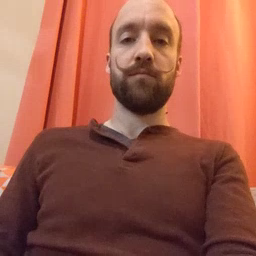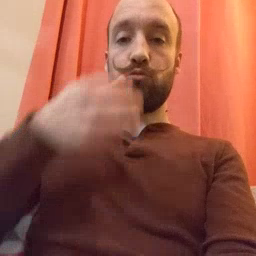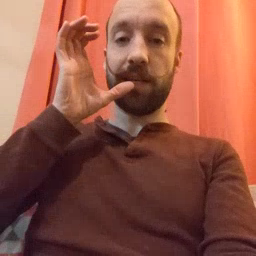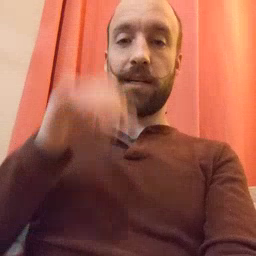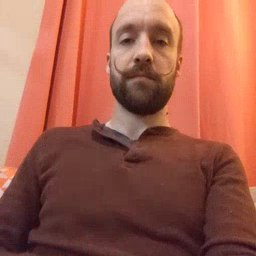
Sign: drink